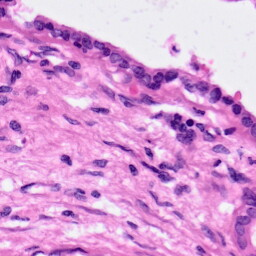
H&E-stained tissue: Pancreatic